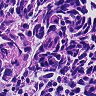
Metastatic tissue present: yes